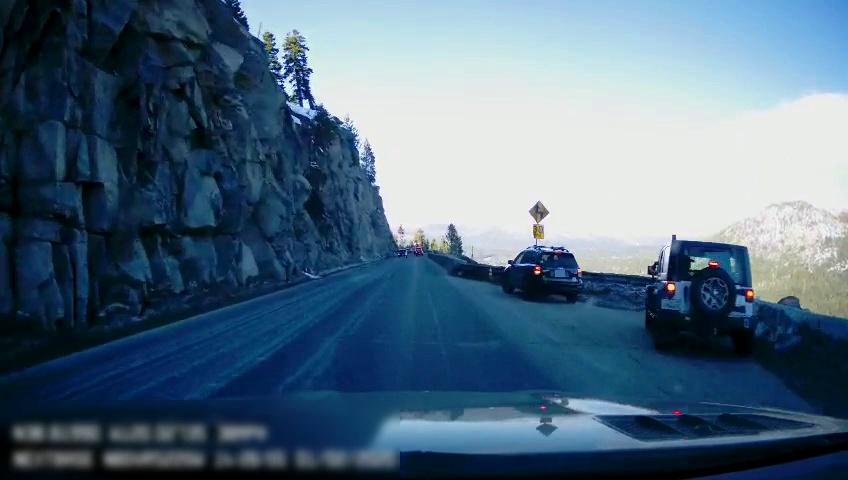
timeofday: Day
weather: Sunny
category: Drivable Space
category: Vehicles | SUV
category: Vehicles | SUV
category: Vehicles | SUV
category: Lanes | Opposite Lane
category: Traffic | Signs
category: Traffic | Signs